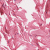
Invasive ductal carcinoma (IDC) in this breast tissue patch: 0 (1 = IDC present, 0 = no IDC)